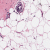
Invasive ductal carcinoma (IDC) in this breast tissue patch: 0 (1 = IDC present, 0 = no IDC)